Question: I am trying to return the output of a promise. However, I am just getting the actual promise, instead of the value.
What am I doing wrong?
Here's my code:
'''
$rootScope.distance = function(lon1, lat1) {
var deferred = $q.defer();
$cordovaGeolocation.getCurrentPosition()
.then(function (position) {
deferred.resolve(position);
}, function(err) {
});
return deferred.promise;
}
'''
...and the result

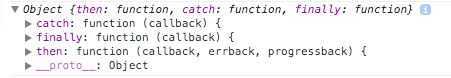
Answer: Since a promise is asynchronous, you can't get its value directly (synchronous) after calling the promise returning function. You could do this
'''
$rootScope.updateDistance = function(lon1, lat1) {
$cordovaGeolocation.getCurrentPosition()
.then(function (position) {
$rootScope.distance = position;
});
}
'''